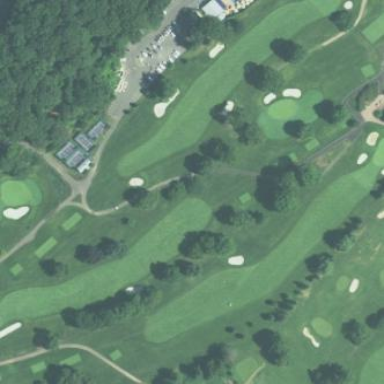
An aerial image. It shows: Golf fairway in the image.